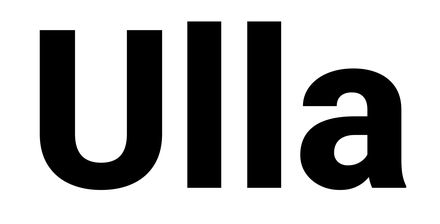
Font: Roboto_ExtraBold